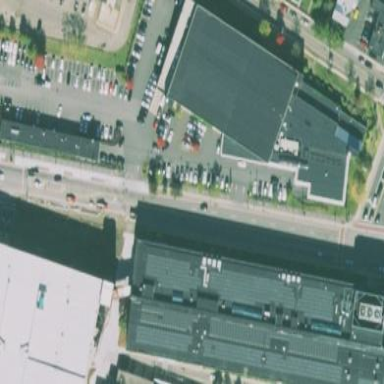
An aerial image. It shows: Car shop building.